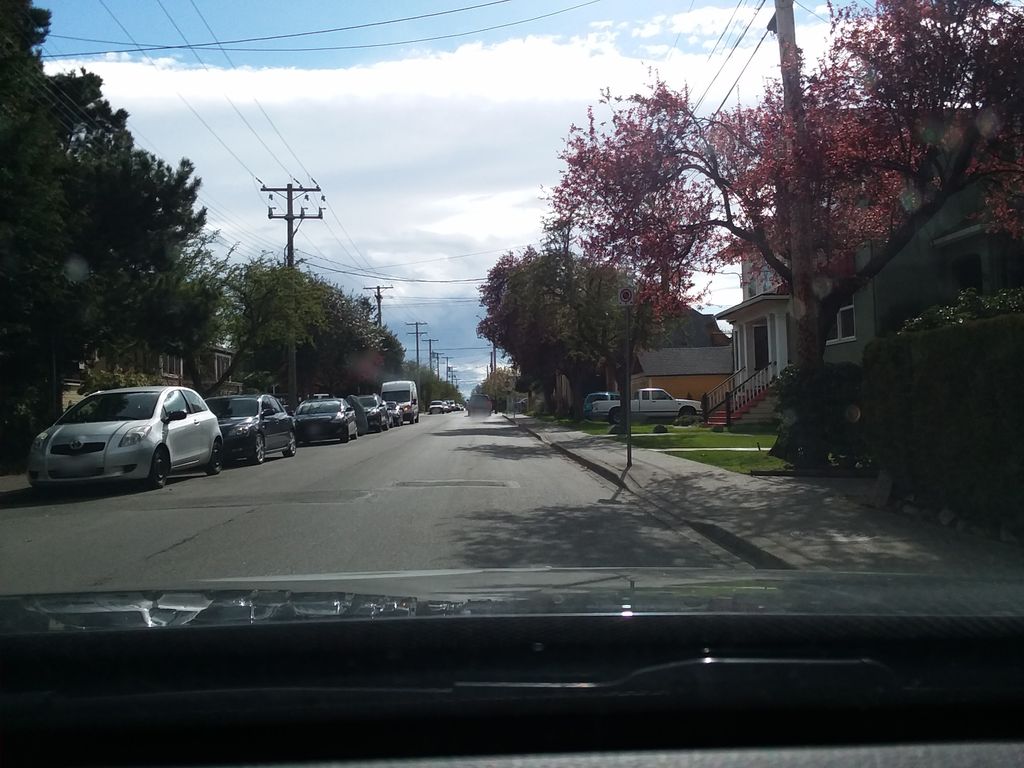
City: victoria